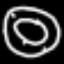
Label: donut